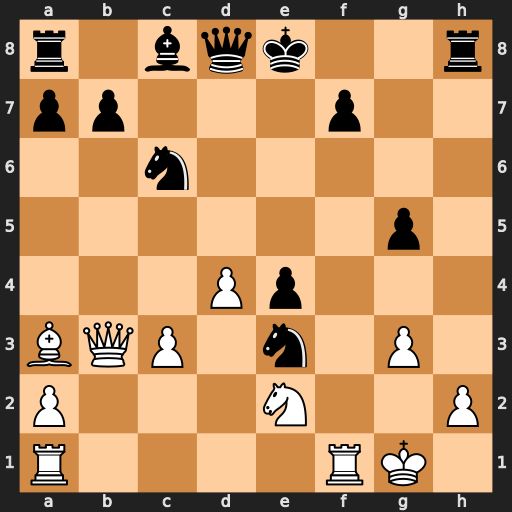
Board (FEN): r1bqk2r/pp3p2/2n5/6p1/3Pp3/BQP1n1P1/P3N2P/R4RK1
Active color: w
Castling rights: kq
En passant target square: -
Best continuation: Qxf7#